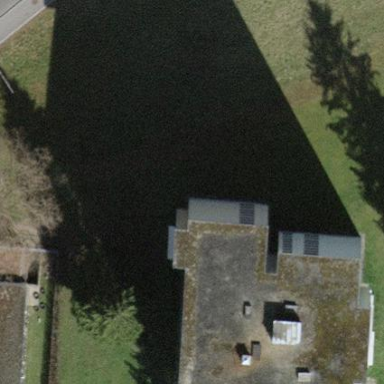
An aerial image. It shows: Flat-roofed apartment building.